Question: I have a ui-grid with some narrow columns and when I apply a sort to these columns, the little arrow that indicates the sort and its direction doesn't show. So I'd like to be able to style the column cells, or just the column header, according to the column sort status (asc, desc and none). Is this possible?
Here's an example screenshot showing three sorted columns (also note the menu icon is kind of broken, but that's another issue):

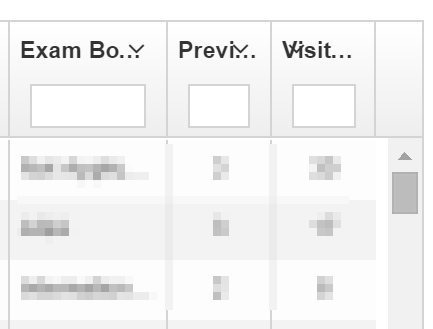
Answer: You can use the 'headerCellClass' option in your 'columnDefs'.
Documentation is here : <URL>
In your case it would be like :
'''
$scope.gridOptions = {
enableSorting: true,
columnDefs: [
{
field: 'company',
headerCellClass: function(grid, row, col, rowRenderIndex, colRenderIndex) {
if (col.sort.direction) {
return 'red';
}
}
}
],
onRegisterApi: function( gridApi ) {
$scope.gridApi = gridApi;
$scope.gridApi.core.on.sortChanged( $scope, function( grid, sort ) {
$scope.gridApi.core.notifyDataChange( uiGridConstants.dataChange.COLUMN );
})
}
};
'''
Working Plunker is here : <URL>